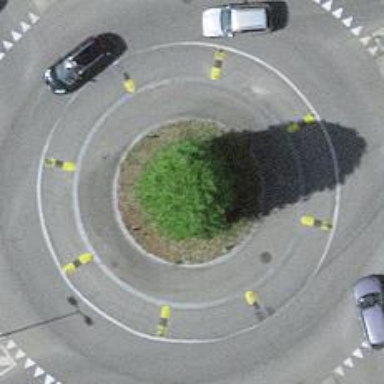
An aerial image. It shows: Primary highway with asphalt surface. The road features roundabout and has separate sidewalks.